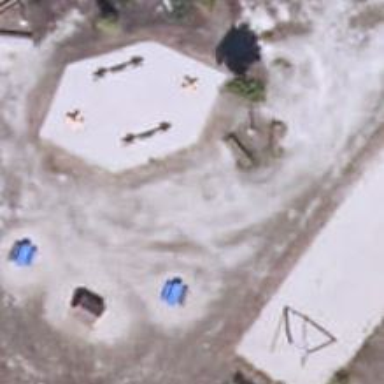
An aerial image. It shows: Bench for seating.